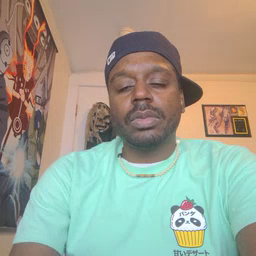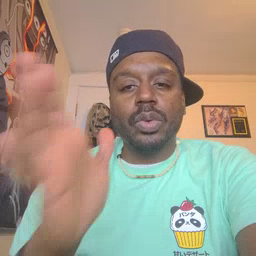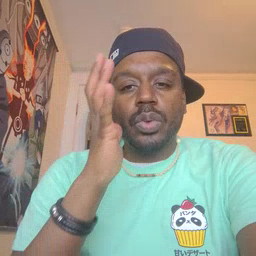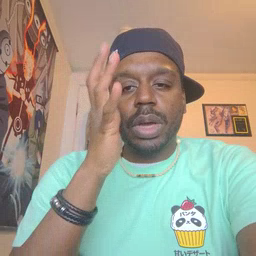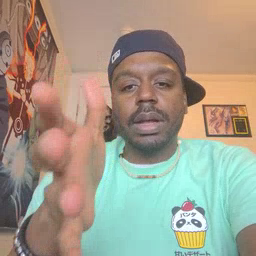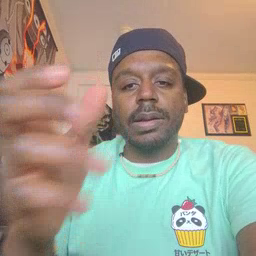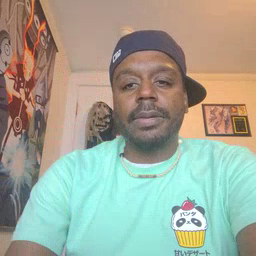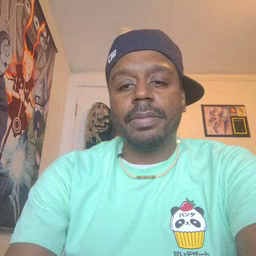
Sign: will